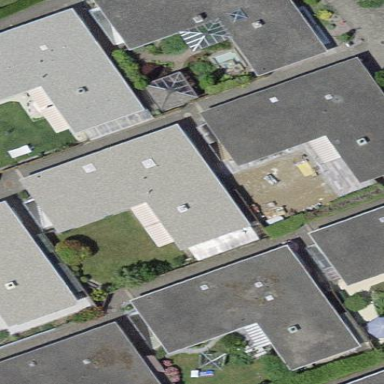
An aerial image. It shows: Flat-roofed residential building.